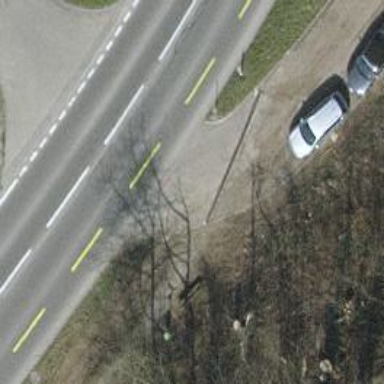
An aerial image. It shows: Secondary road with asphalt surface. There is designated lane for cyclists on the left side.